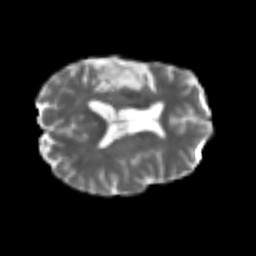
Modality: T2w
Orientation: axial
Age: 68
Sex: female
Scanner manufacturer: siemens
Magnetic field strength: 3 T
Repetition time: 4.987 s
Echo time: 0.0792 s